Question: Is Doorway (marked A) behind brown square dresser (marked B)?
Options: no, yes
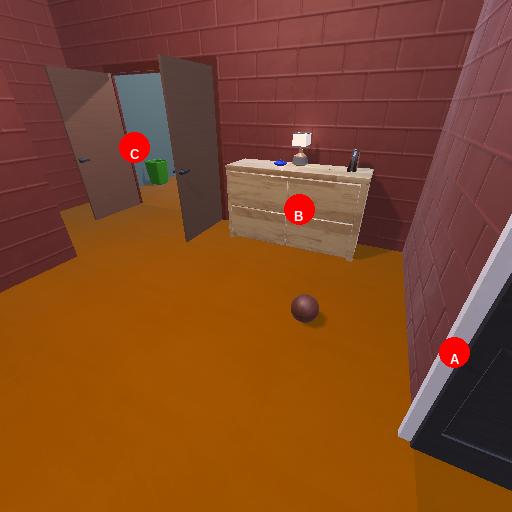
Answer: no